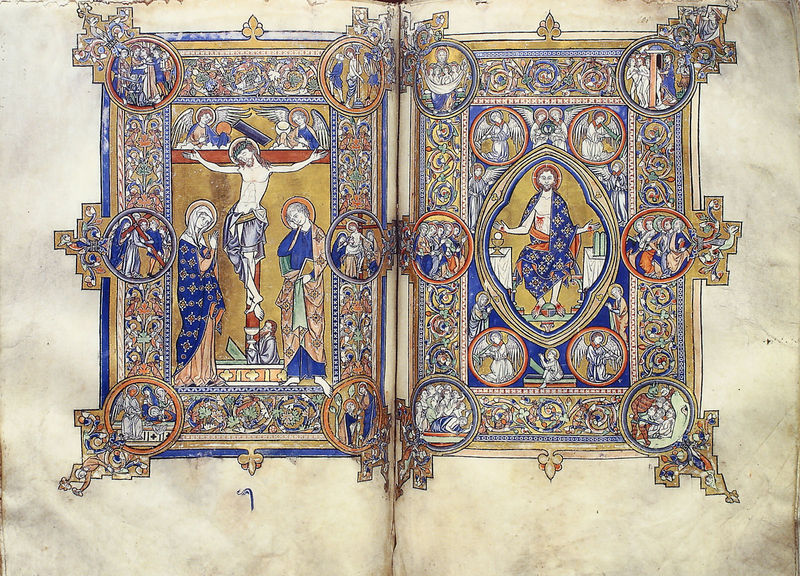
Titel: Missale
Standort: (F), Abtei von Mont St. Eloi (EU - F)
Institution: Arras, Médiathèque Municipale
Schlagwörter: blau, flügel, gott, gruppe, himmel, umhang, menschen, weg, muster, ornament, bibel, johannes, rahmen, tod, trauer, gold, kelch, engel, ranken, lächeln, vergilbt, thron, blut, lendentuch, buch, kreuz, seite, illustration, lilie, heiligenschein, seiten, christus, jesus, jesus christus, kreuzigung, leiden, golden, lilien, heilig, maria, buchseiten, magdalena, maria magdalena, miniatur, szenen, goldgrund, kostbar, erlöser, gral, medaillons, kreuzigungsgruppe, mandorla, buchmalerei, passion, doppelseite, sete, codex, weltenrichter, kreuzweg, kreuztragung, leben christi, messias, gottessohn, weltenherrscher, geigen, sohn gottes, heiliger gral, christkind, mandorka, christkönig, heilland, erretter, jesus von nazaret, dominator